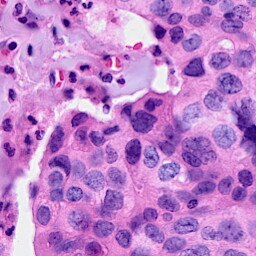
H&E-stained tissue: Breast